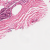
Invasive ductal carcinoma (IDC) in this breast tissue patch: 0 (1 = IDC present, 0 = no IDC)